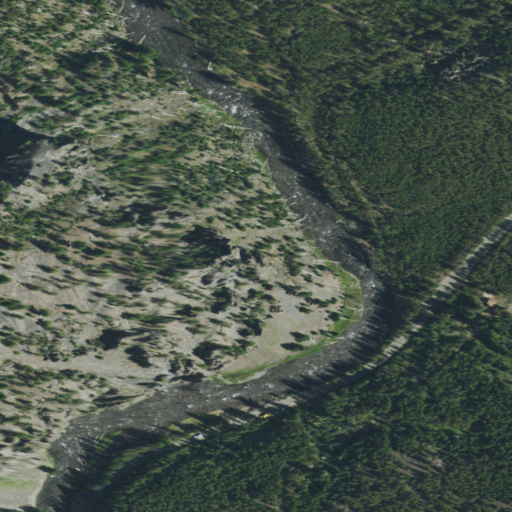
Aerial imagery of valley in Wyoming named Firehole Canyon containing shrub, evergreen forest, open development, and open water